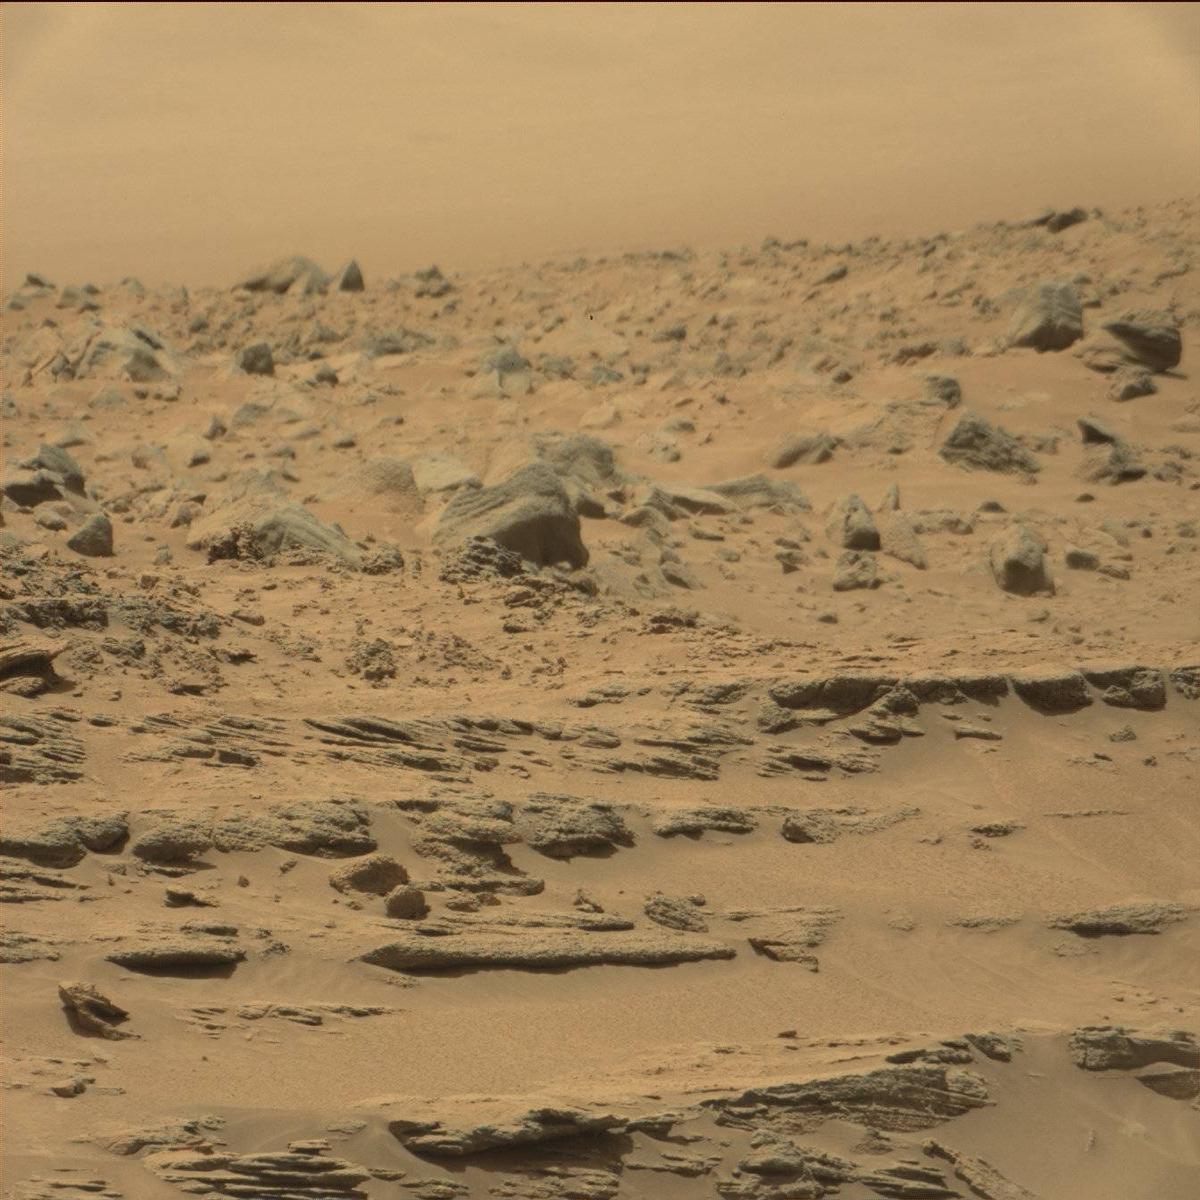
Terrain classes present: Bedrock, Ridge, Sand / Soil